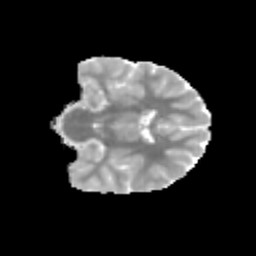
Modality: MD
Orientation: coronal
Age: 11
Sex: female
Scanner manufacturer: siemens
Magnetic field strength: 3 T
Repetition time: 3.8 s
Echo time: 0.07 s